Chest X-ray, AP view. Patient: 44 years old, sex M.
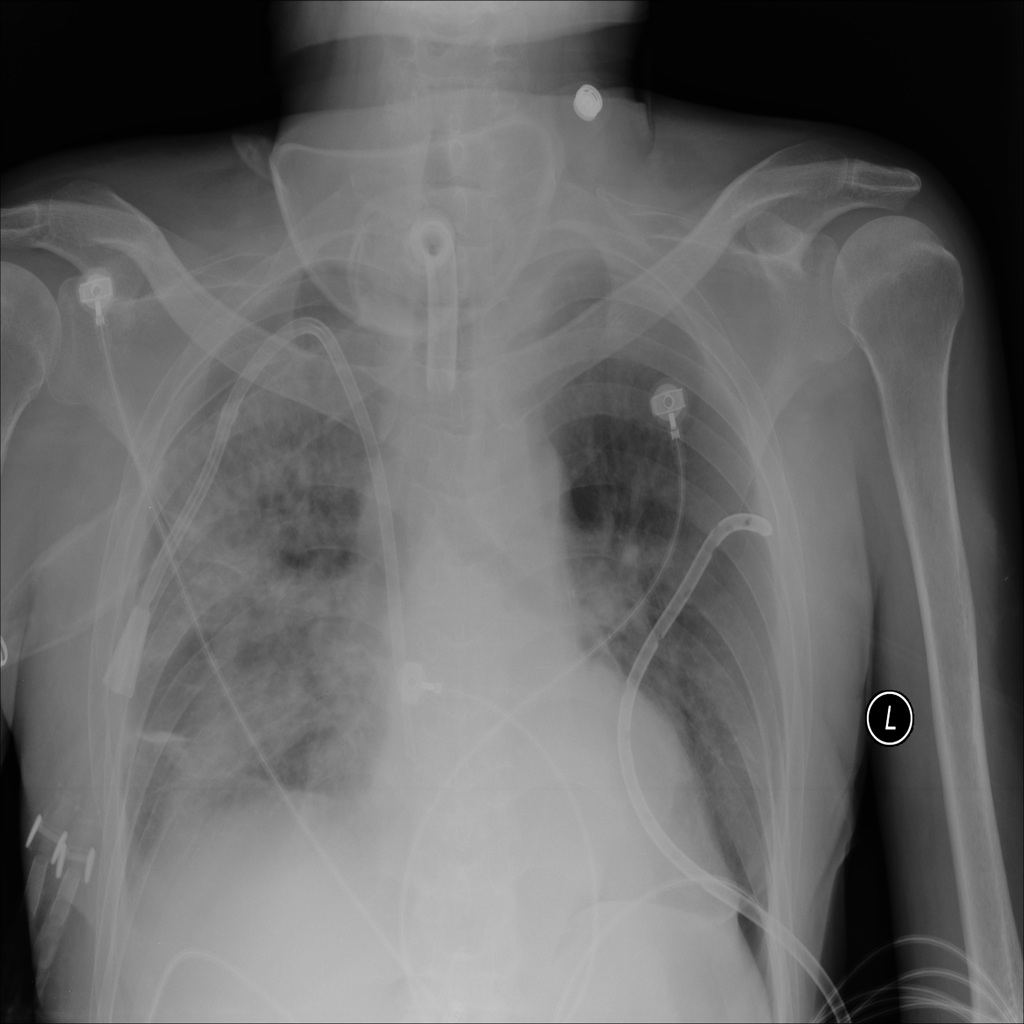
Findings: Infiltration